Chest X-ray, PA view. Patient: 57 years old, sex F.
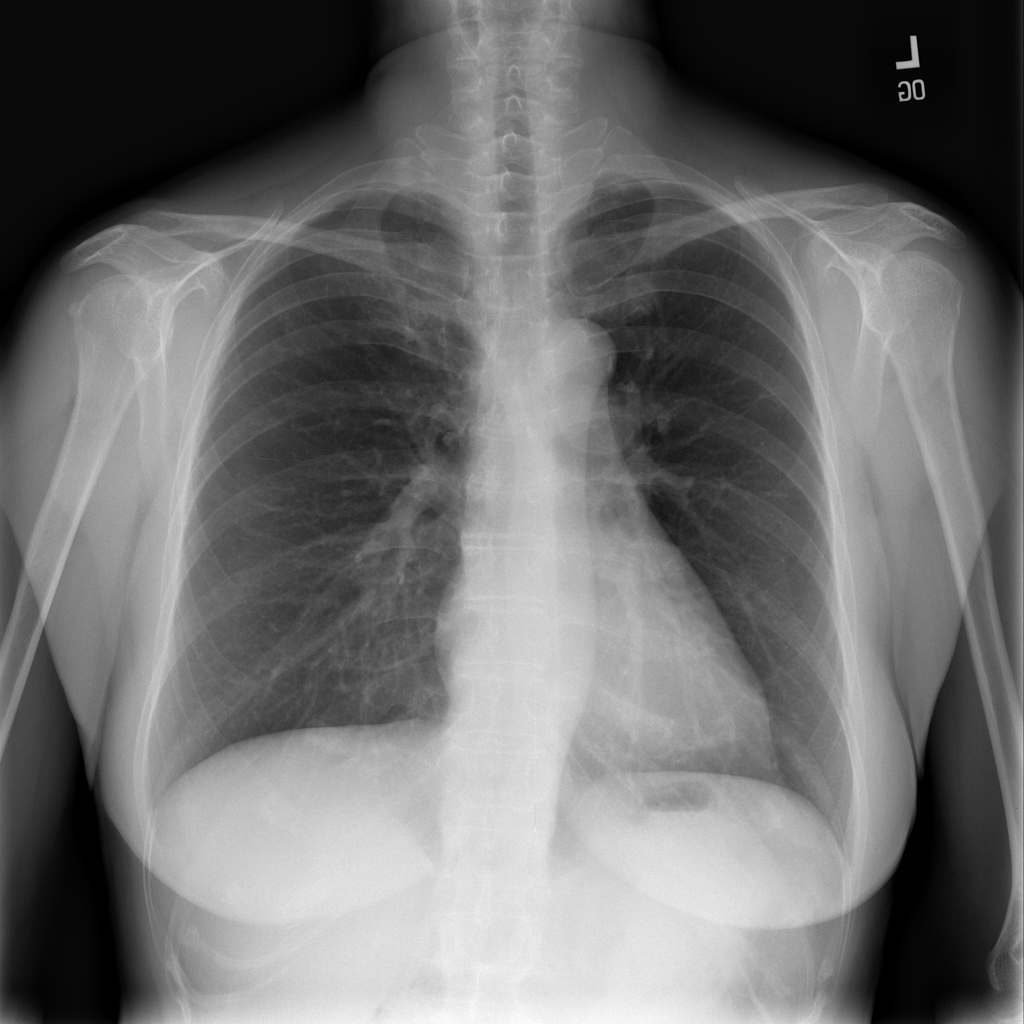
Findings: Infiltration